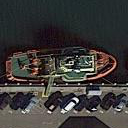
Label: civil